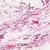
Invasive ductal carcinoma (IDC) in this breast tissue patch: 0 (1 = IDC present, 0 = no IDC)